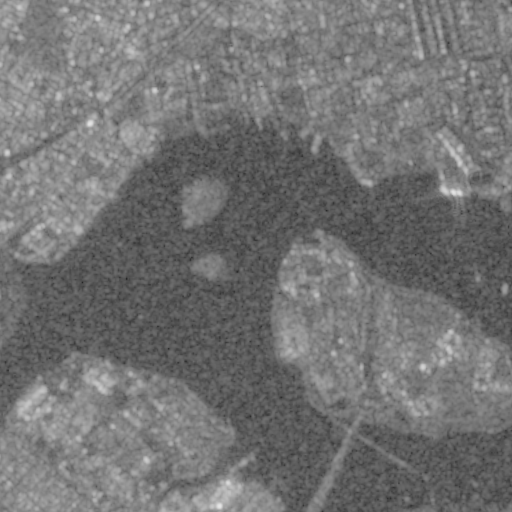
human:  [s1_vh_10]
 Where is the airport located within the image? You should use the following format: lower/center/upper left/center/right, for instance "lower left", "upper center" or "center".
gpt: The airport is located in the lower right of the image.
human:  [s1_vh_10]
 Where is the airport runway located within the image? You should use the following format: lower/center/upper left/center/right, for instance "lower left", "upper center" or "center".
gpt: The airport runway is located in the lower right of the image.
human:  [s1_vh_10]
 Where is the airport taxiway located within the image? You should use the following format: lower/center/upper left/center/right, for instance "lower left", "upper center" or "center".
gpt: The airport taxiway is located in the lower right of the image.
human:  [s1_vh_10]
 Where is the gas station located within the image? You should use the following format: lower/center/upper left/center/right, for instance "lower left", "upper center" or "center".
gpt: The gas station is located in the upper left of the image.
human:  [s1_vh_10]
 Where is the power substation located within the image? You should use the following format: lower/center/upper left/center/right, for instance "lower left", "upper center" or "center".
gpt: The power substation is located in the left of the image.
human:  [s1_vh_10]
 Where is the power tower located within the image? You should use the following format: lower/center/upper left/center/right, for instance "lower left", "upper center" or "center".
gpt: The power tower is located in the lower left of the image.
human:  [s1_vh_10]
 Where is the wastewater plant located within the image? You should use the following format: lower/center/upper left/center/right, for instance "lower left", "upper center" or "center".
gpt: The wastewater plant is located in the lower center of the image.
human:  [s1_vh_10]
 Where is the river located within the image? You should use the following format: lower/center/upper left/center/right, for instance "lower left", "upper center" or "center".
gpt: The river is located in the lower left of the image.
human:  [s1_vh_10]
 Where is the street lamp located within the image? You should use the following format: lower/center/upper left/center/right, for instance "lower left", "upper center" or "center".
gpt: The street lamp is located in the lower left of the image.
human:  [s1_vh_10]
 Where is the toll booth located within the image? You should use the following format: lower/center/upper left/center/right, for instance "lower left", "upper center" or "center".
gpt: The toll booth is located in the upper right of the image.
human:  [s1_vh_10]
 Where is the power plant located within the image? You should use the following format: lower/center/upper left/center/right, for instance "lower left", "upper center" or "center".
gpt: There is no power plant in the image.

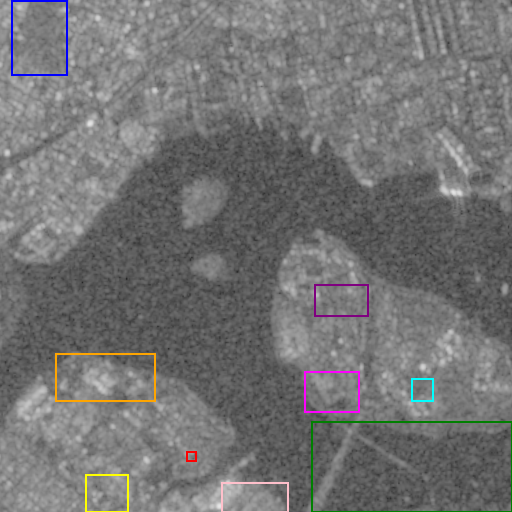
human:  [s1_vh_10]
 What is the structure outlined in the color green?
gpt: The structure outlined in green is an airport.
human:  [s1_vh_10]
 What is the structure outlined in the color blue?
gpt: The structure outlined in blue is a park.
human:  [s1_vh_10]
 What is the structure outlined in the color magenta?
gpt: The structure outlined in magenta is a parking lot.
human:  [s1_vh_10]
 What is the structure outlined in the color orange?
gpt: The structure outlined in orange is a power plant.
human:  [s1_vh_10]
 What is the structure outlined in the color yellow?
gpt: The structure outlined in yellow is a power substation.
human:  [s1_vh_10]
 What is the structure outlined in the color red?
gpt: The structure outlined in red is a storage tank.
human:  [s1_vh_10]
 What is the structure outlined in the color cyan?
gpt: The structure outlined in cyan is a track.
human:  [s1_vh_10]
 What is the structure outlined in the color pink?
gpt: The structure outlined in pink is a wastewater plant.
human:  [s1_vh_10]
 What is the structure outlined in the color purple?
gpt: The structure outlined in purple is a building.